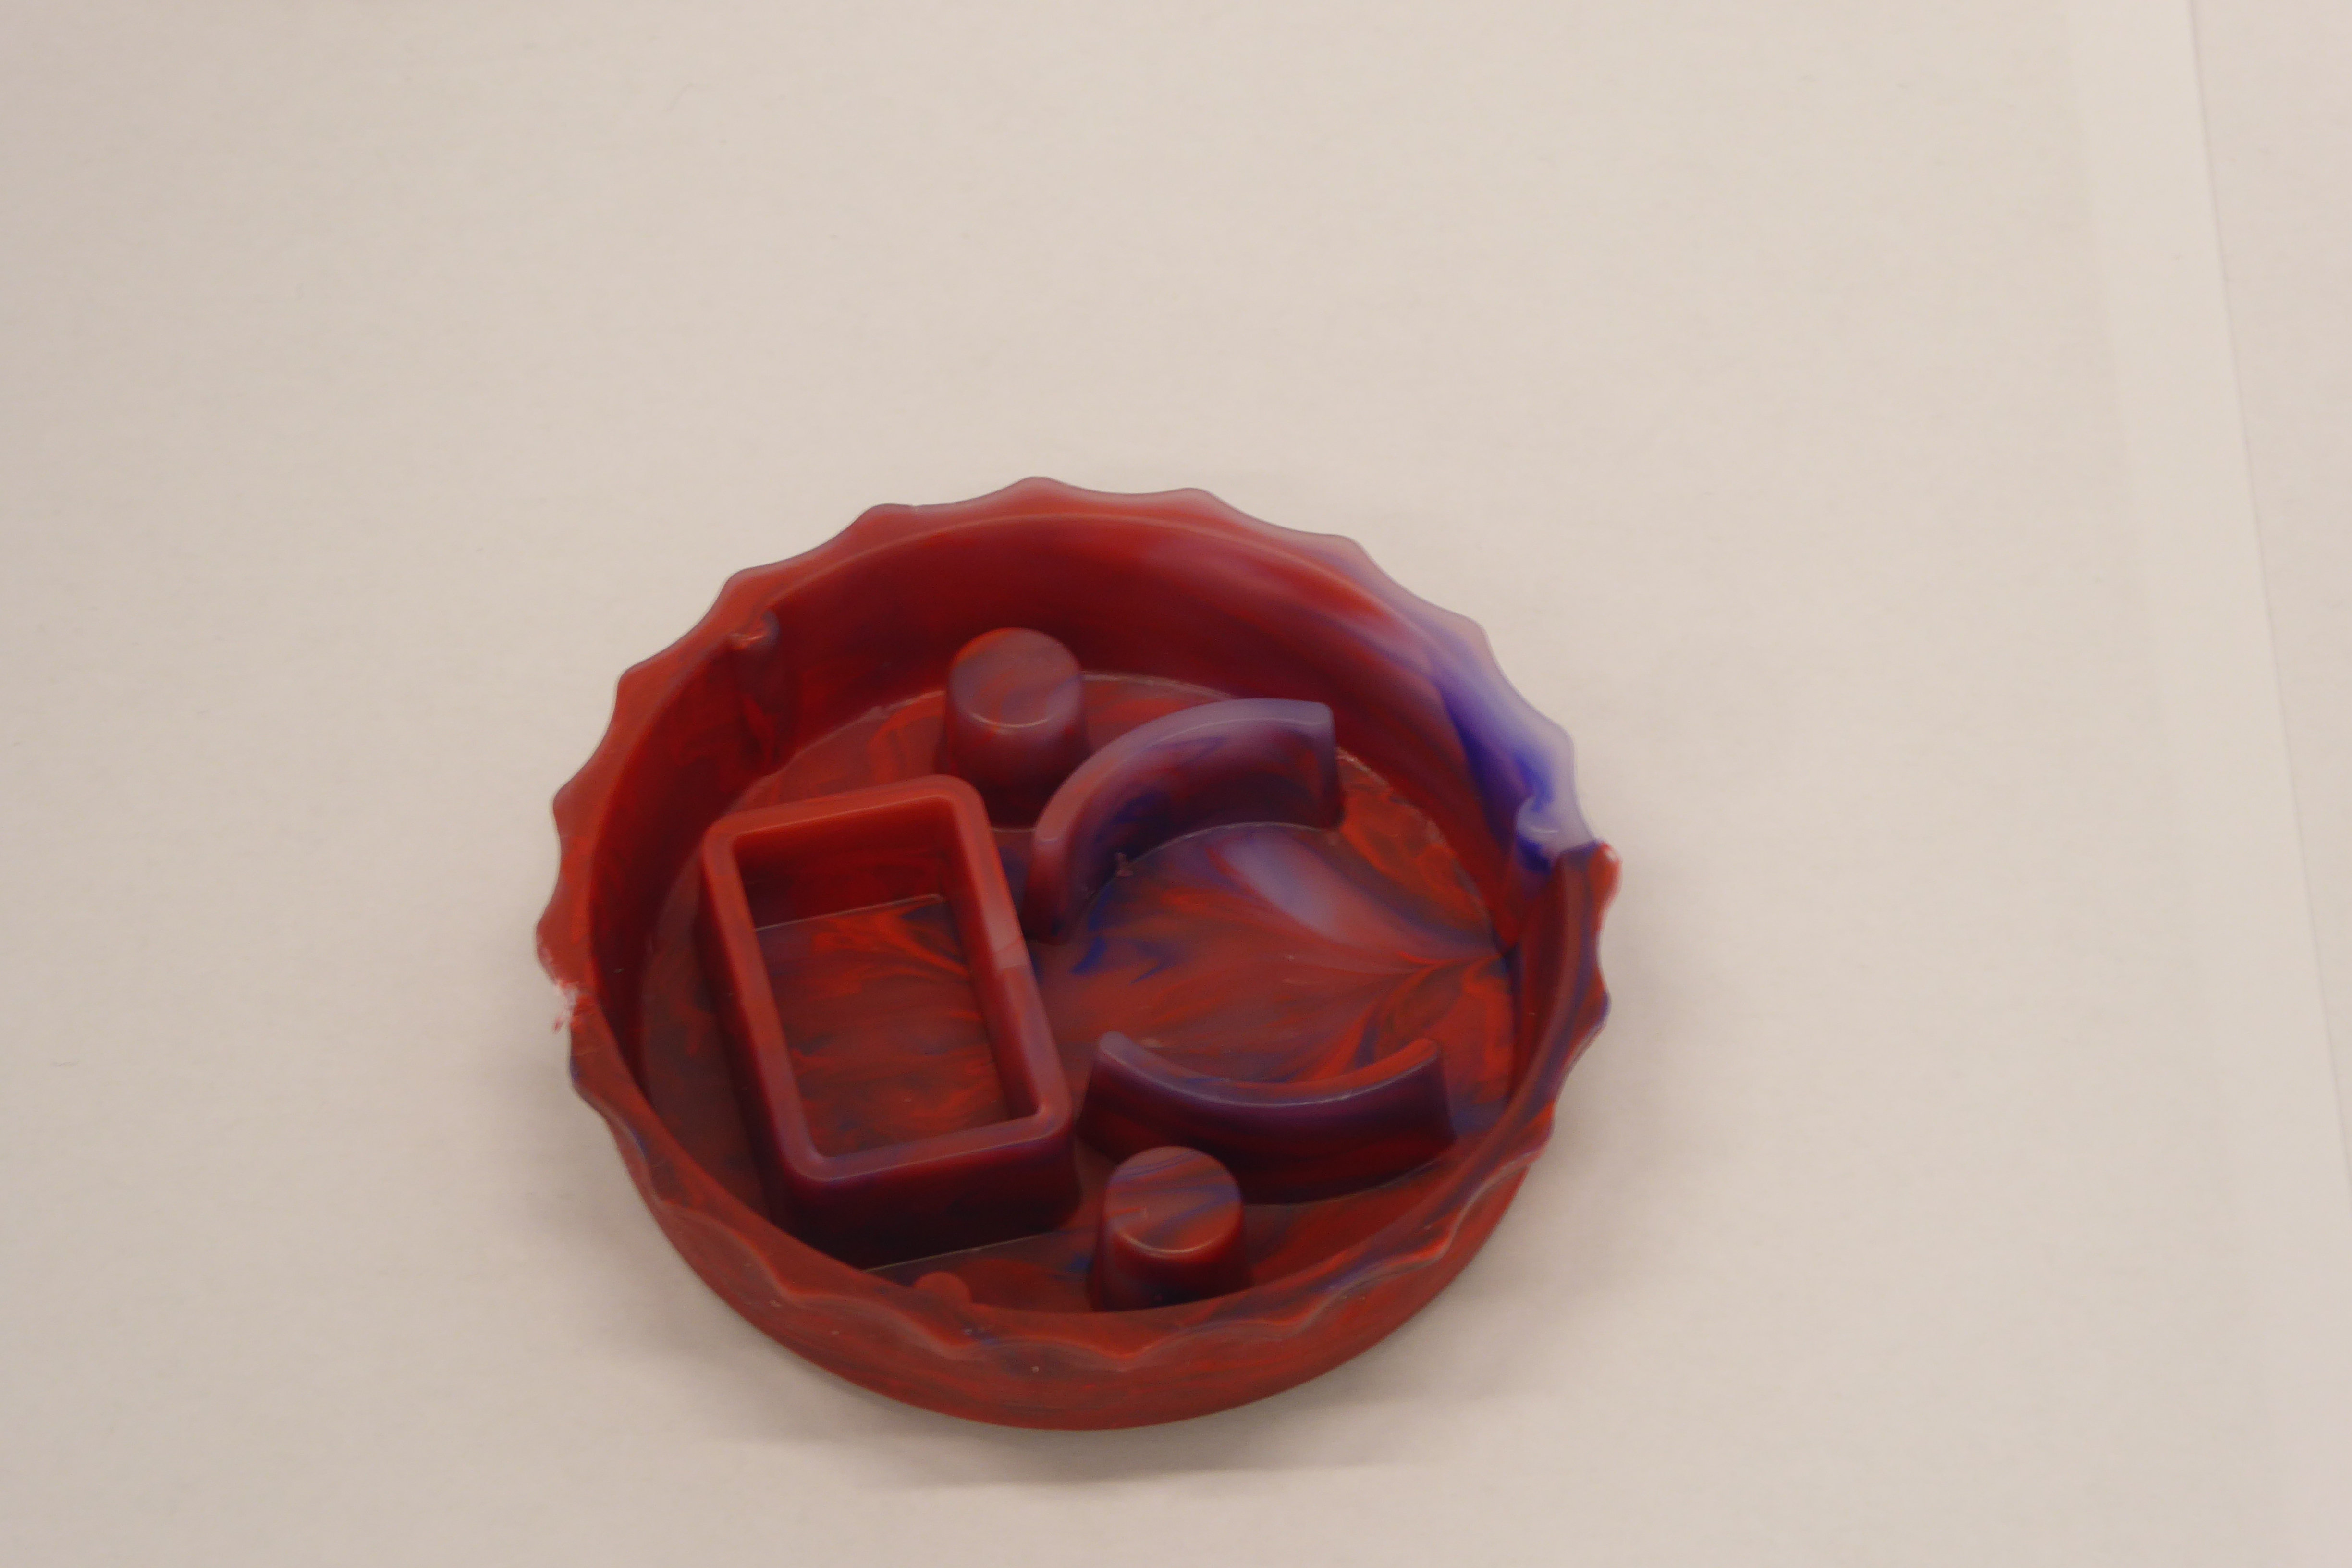
Label: Bottle Opener - Cover